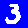
Digit: 3